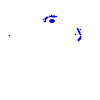
Particle: electron